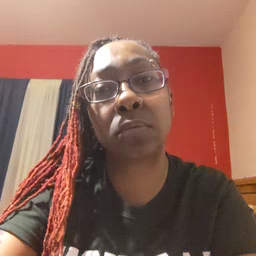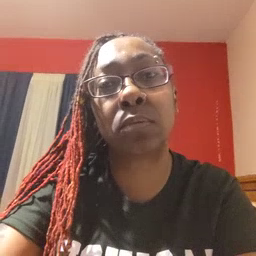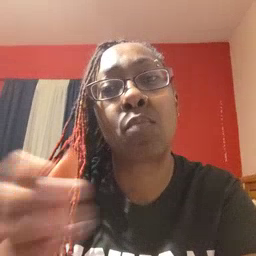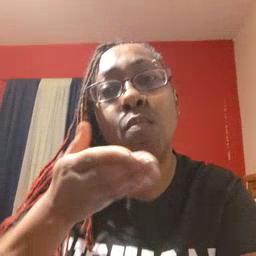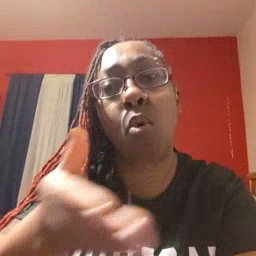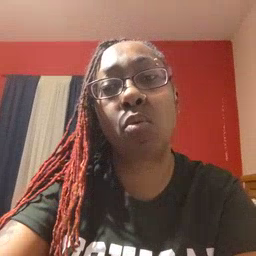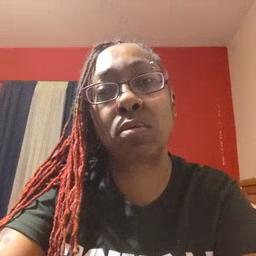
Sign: boat